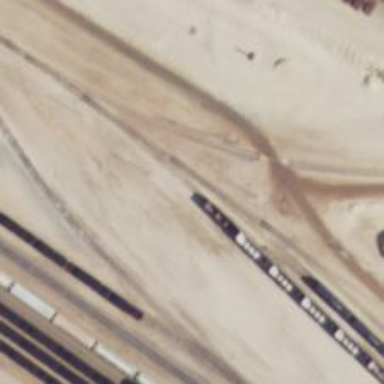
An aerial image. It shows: Railway siding with rails.